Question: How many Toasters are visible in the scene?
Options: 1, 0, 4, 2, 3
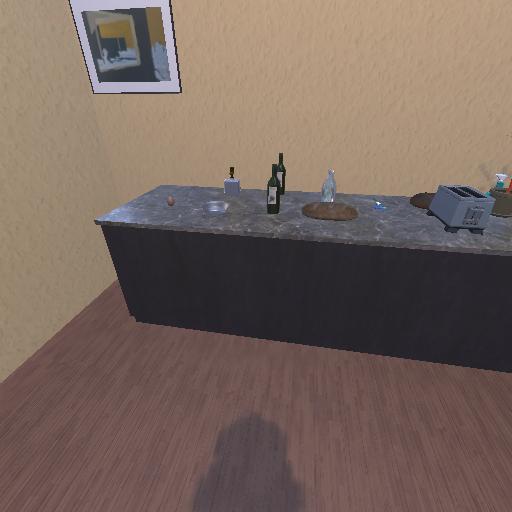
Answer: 1